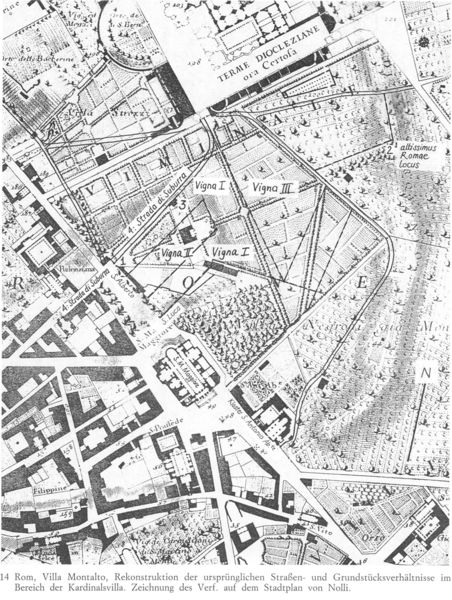
Titel: Villa Montalto in Rom, Gesamtgrundriss
Künstler: Giovanni Battista Nolli
Schlagwörter: stadt, schwarz, zeichnung, gebäude, park, schloss, architektur, felder, norden, wald, schrift, papier, grafik, hof, straßen, text, beschriftung, karte, plan, landkarte, stadtplan, walf, grünflache, y